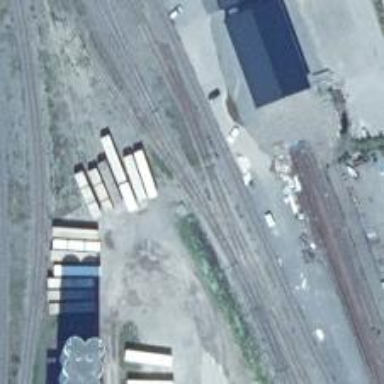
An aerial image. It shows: Abandoned railway spur.